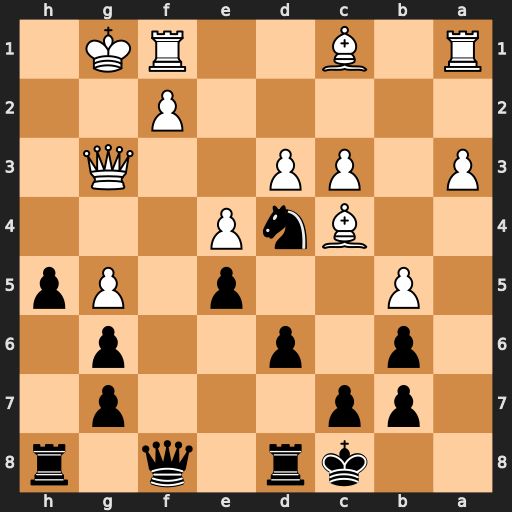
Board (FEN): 2kr1q1r/1pp3p1/1p1p2p1/1P2p1Pp/2BnP3/P1PP2Q1/5P2/R1B2RK1
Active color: b
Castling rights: -
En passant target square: -
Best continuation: Ne2+ Kg2 Nxg3